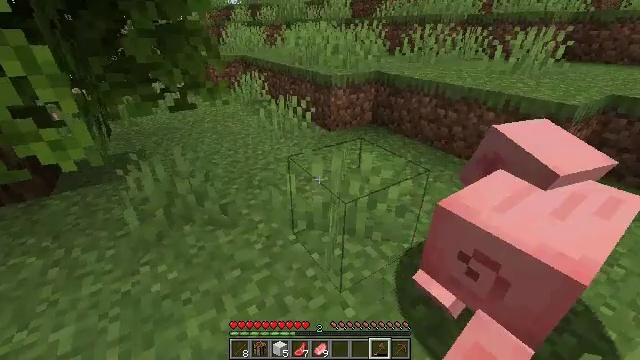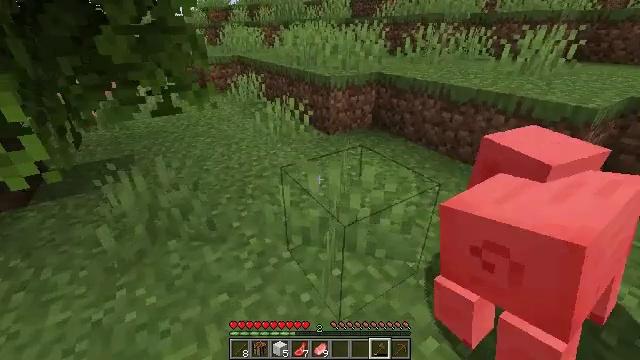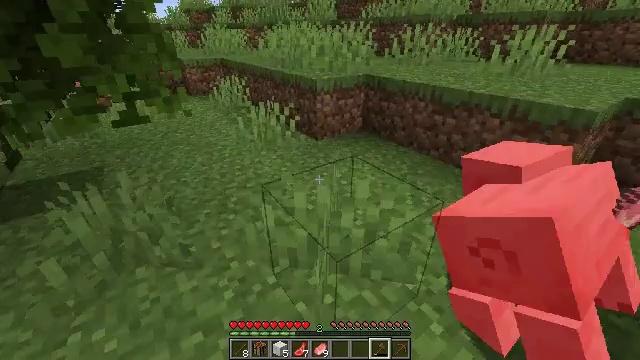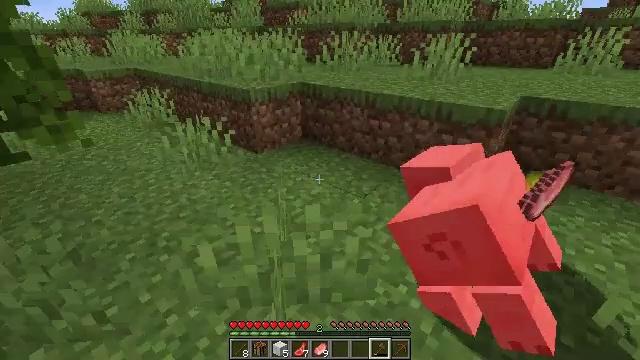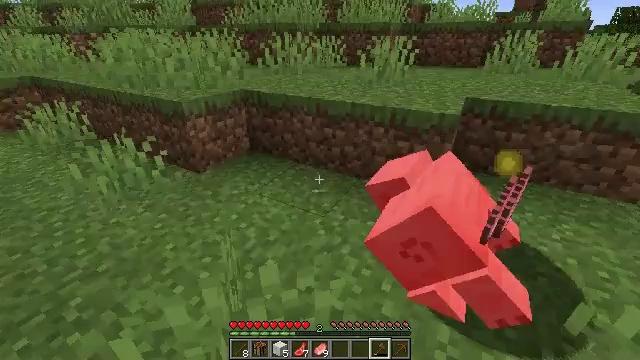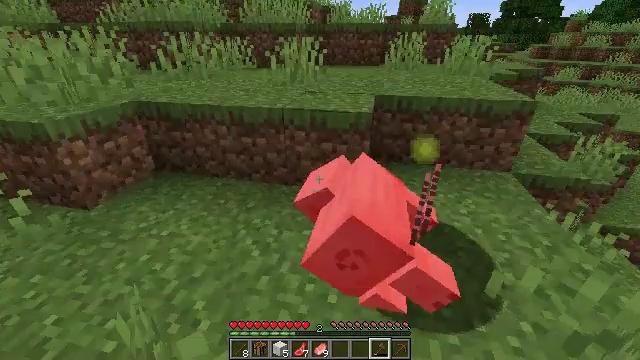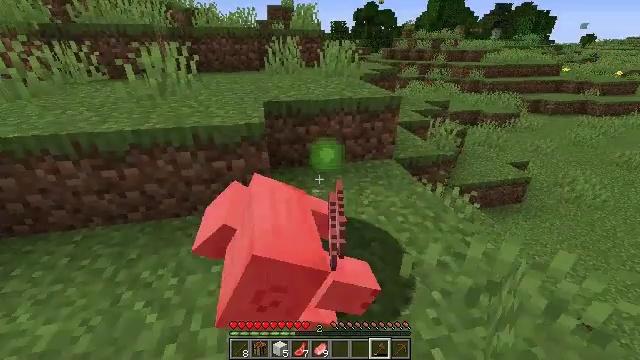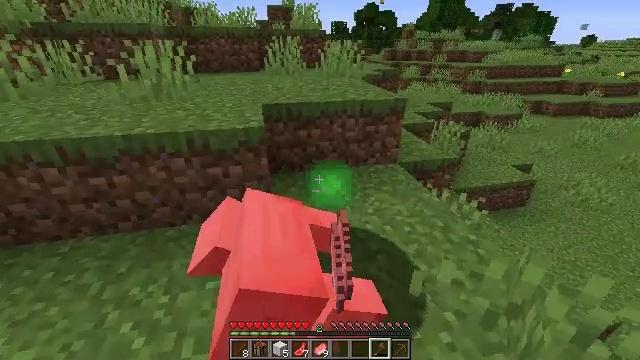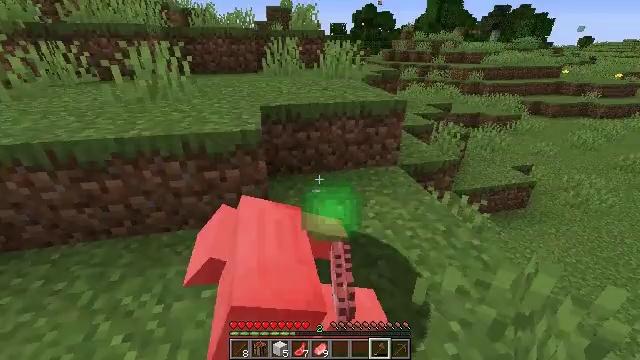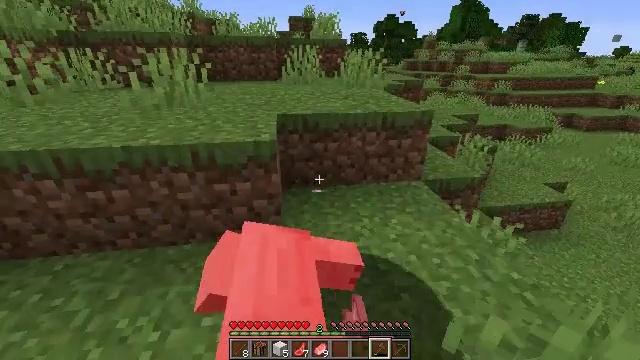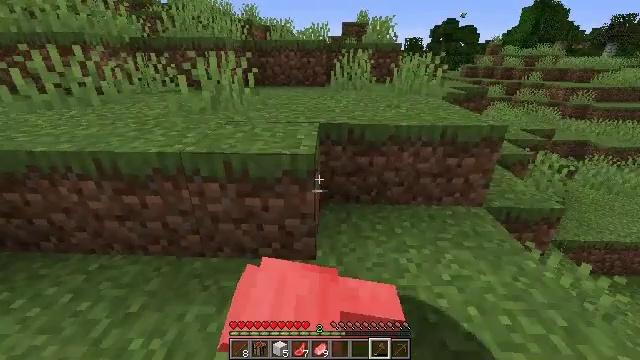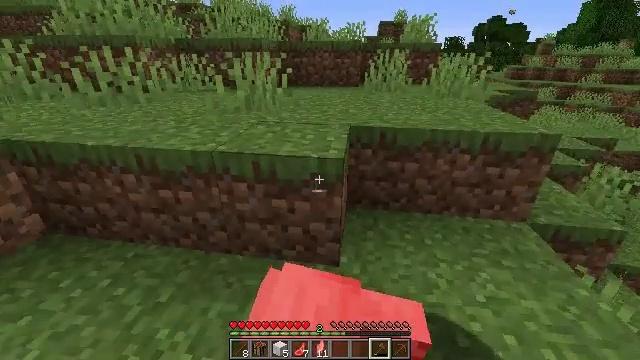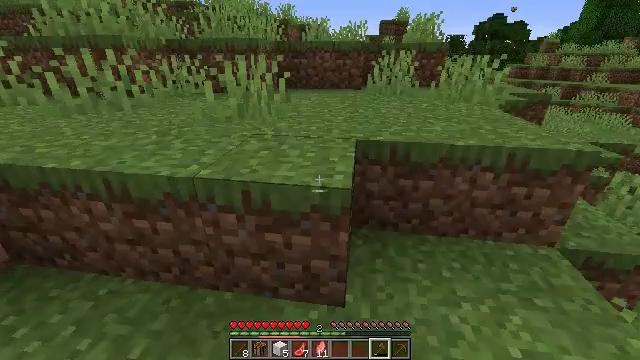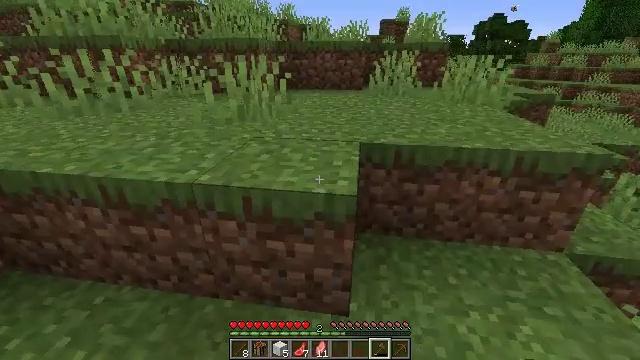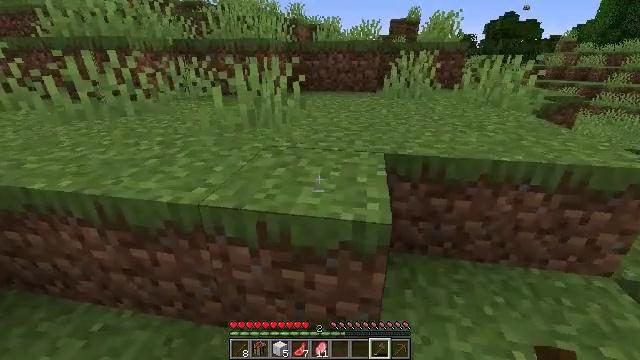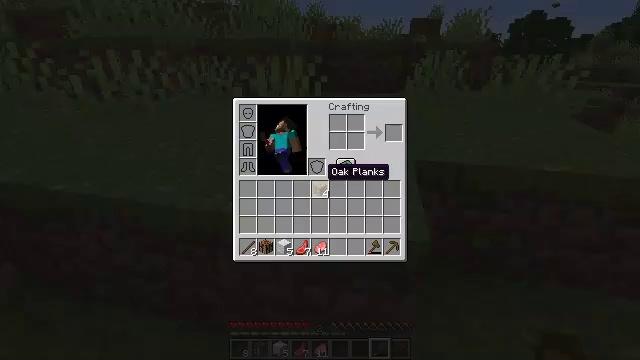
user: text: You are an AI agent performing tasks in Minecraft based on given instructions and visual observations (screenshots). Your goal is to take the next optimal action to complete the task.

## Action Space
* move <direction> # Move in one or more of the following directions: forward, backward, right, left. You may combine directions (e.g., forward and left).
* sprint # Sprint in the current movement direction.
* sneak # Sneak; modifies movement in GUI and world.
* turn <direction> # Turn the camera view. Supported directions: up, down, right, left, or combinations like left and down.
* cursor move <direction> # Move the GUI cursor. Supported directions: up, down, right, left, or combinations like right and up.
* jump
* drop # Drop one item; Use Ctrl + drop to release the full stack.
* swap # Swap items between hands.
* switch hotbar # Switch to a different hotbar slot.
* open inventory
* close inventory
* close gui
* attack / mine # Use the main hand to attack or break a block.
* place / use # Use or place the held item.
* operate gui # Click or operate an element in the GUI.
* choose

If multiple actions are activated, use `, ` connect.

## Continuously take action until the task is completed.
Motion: motion action
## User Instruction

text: Break the chest to retrieve items inside.
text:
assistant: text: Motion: move forward
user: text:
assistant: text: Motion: move forward, turn right
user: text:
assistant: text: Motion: move forward, turn right and up
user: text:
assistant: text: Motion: move forward, turn right
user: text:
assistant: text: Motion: move forward, turn right
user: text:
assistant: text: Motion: move forward, turn right
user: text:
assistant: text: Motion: move forward
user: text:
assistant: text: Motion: move forward
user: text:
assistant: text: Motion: move forward, turn left and up
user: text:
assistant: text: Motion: move forward, turn left and up
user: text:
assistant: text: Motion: move forward, turn left
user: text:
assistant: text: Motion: move forward
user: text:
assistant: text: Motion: move forward
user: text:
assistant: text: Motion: move forward, turn left
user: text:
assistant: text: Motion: move forward, turn left, open inventory
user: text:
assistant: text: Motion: open inventory
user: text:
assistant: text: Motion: open inventory
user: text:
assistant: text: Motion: open inventory
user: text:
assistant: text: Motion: no_op
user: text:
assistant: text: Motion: no_op
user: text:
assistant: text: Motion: no_op
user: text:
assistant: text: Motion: no_op
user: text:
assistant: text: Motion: no_op
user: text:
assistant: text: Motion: cursor move up
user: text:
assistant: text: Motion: no_op
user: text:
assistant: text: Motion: no_op
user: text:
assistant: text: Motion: no_op
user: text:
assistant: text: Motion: cursor move right and down
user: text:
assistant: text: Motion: cursor move down
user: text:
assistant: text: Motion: cursor move down